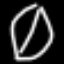
Label: leaf